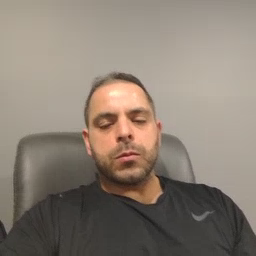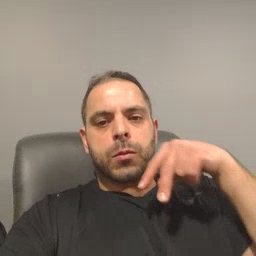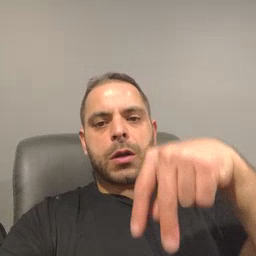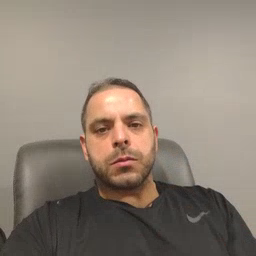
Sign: ride